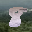
Label: 8